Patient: sex F, age 54
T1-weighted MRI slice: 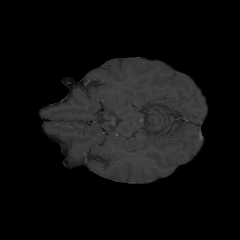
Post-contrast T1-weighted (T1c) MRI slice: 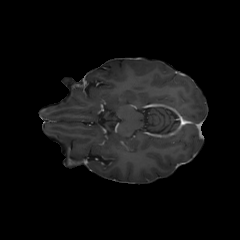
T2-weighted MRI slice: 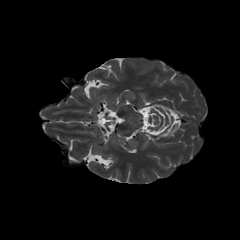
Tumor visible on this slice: no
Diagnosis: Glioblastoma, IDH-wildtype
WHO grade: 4